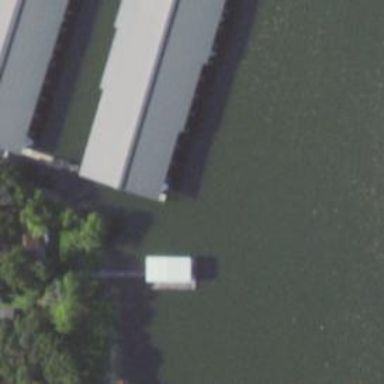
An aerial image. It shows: Building used for boat storage.